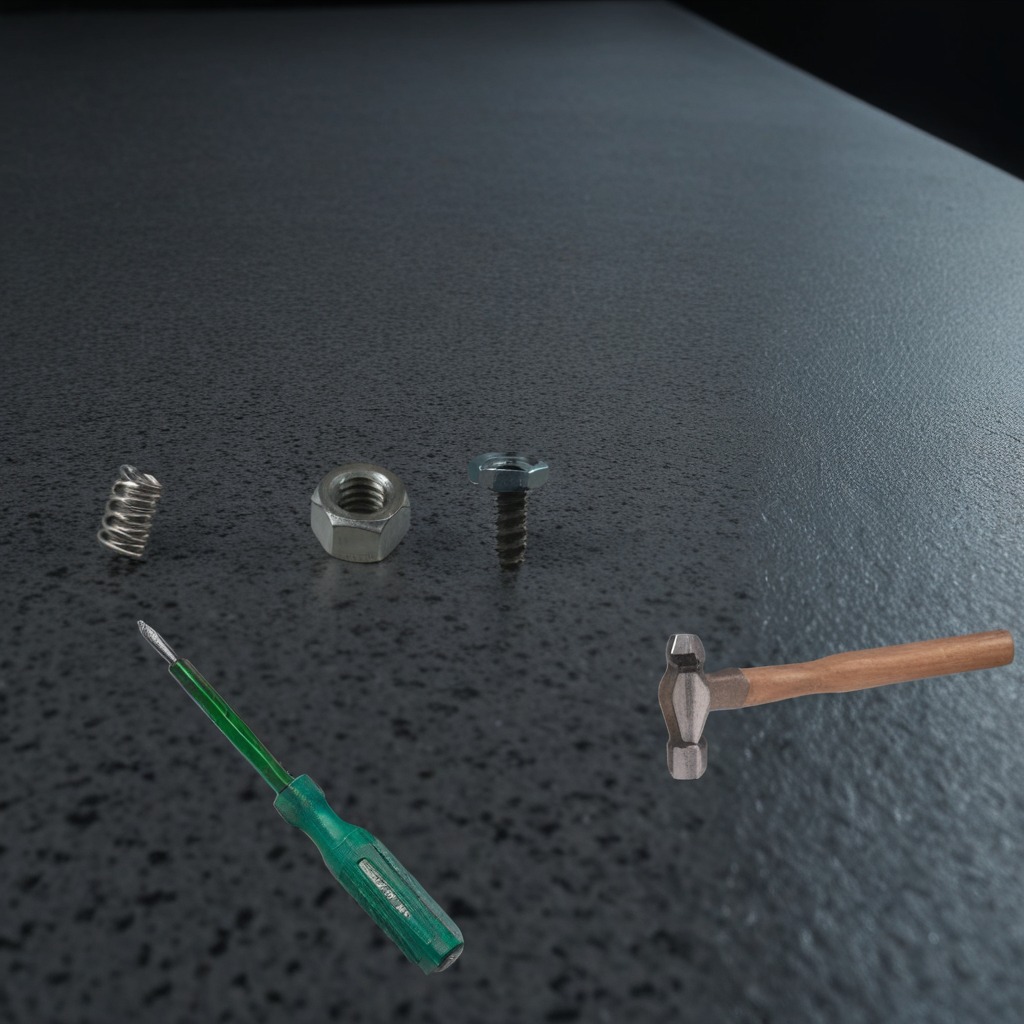
A metal machine screw, a hammer, a coiled metal spring, a screwdriver, and a metal nut are lying on the clean granite table inside a workshop at night.